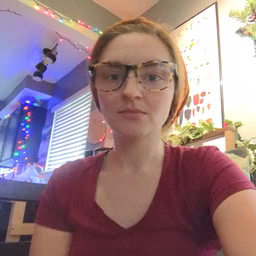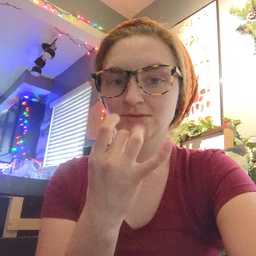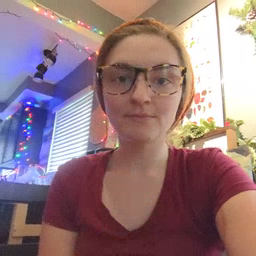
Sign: snack